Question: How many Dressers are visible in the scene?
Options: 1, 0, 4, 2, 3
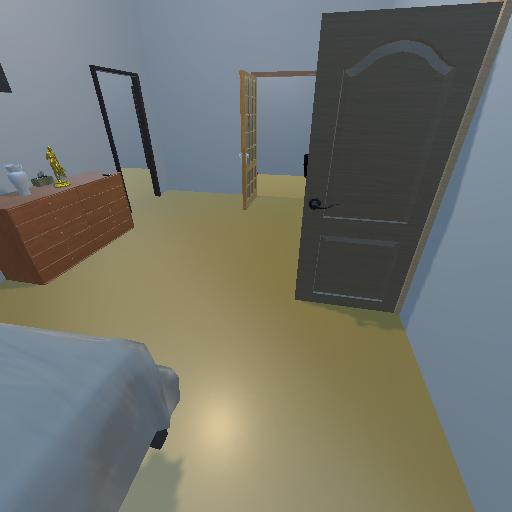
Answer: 1